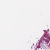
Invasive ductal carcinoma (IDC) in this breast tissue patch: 0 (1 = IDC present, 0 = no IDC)